Question: I've faced with <URL>. But in the end, I see a . How to solve it?
'''
#ifndef BUTTON_H
#define BUTTON_H
#include<SFML/Graphics.hpp>
class Button
{
public:
Button();
Button(sf::Vector2f size, sf::Vector2f pos,sf::Color outlineColor, float sizeOutline);
void virtual draw(sf::RenderWindow* w) = 0;
protected:
sf::RectangleShape frame;
};
#endif // !BUTTON_H
'''
'''
#include "Button.h"
Button::Button()
{
}
Button::Button(sf::Vector2f size, sf::Vector2f pos,sf::Color outlineColor, float sizeOutline)
{
frame.setPosition(pos);
frame.setSize(size);
frame.setOutlineColor(outlineColor);
frame.setOutlineThickness(sizeOutline);
}
'''
'''
#ifndef IMAGE_BUTTON_H
#define IMAGE_BUTTON_H
#include"Button.h"
class ImageButton : public Button
{
public:
ImageButton();
ImageButton(sf::Vector2f size, sf::Vector2f pos, sf::Color outlineColor, float sizeOutline, std::string path);
void draw(sf::RenderWindow* w);
private:
sf::Texture backTexture;
sf::Sprite background;
};
#endif // !IMAGE_BUTTON_H
'''
'''
#include "ImageButton.h"
ImageButton::ImageButton()
{
}
ImageButton::ImageButton(sf::Vector2f size, sf::Vector2f pos, sf::Color outlineColor, float sizeOutline, std::string path)
: Button(size,pos,outlineColor,sizeOutline)
{
backTexture.loadFromFile(path, sf::IntRect(sf::Vector2i(pos.x,pos.y),sf::Vector2i(size.x,size.y)));
backTexture.setSmooth(true);
background.setTexture(backTexture);
background.setPosition(pos);
}
void ImageButton::draw(sf::RenderWindow* w)
{
w->draw(this->background);
w->draw(this->frame);
}
'''
'''
#ifndef PROGRAMM_H
#define PROGRAMM_H
#include<SFML/Graphics.hpp>
#include"ImageButton.h"
class programm
{
public:
programm();
void run();
private:
ImageButton b;
sf::RenderWindow* window;
sf::Event e;
void render();
void update();
};
#endif // !PROGRAMM_H
'''
'''
#include "programm.h"
programm::programm()
{
this->window = new sf::RenderWindow(sf::VideoMode(600, 600), "Novel Editor", sf::Style::Close);
this->window->setPosition(sf::Vector2i(0, 0));
this->window->setFramerateLimit(60);
this->b = ImageButton(sf::Vector2f(50.f, 50.f), sf::Vector2f(50.f, 50.f), sf::Color::Yellow, 5.f, "images\putin.png");
}
void programm::run()
{
while (this->window->isOpen())
{
while (this->window->pollEvent(e))
{
update();
}
}
}
void programm::render()
{
this->window->clear();
b.draw(this->window);
this->window->display();
}
void programm::update()
{
switch (e.type)
{
case sf::Event::Closed:
{
this->window->close();
break;
}
default:
break;
}
render();
}
'''

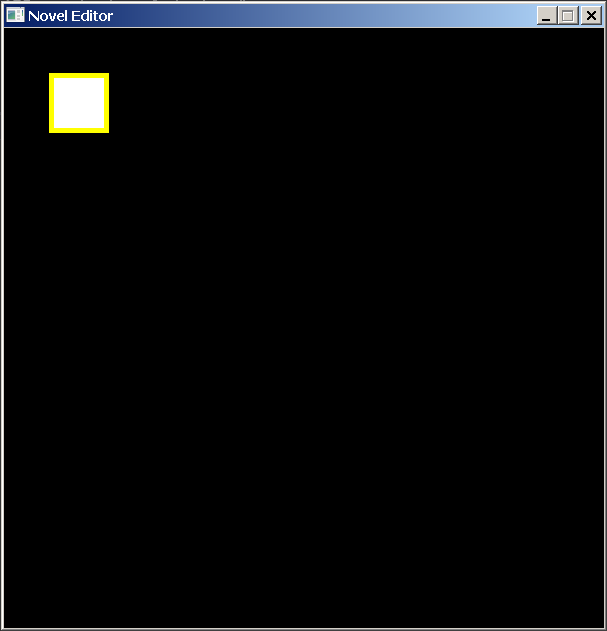
Answer: '''
programm::programm()
{
...
this->b = ImageButton(...); //< this line cause the bug
}
'''
You are initializing your image button 'this->b' by assigning from a local 'ImageButton'. Now the sprite will have the texture reference of the local instance's texture, and when the local instance will "die" the texture will be freed. You need to maintain the lifetime of the texture
: override the assignment operator and set texture there like this
'''
ImageButton& operator=(const ImageButton& ref) {
backTexture = ref.backTexture;
background = ref.background;
background.setTexture(backTexture);
return *this;
}
'''
: Create a 'TextureManager' and make it as your texture API for all your program, maintain your texture lifetime through it.
: initialize the image button at 'programm' constructor
'''
programm::programm()
:b (sf::Vector2f(50.f, 50.f), sf::Vector2f(50.f, 50.f), sf::Color::Yellow, 5.f, "img.jpg")
{
...
}
'''
## Another bug
'''
void ImageButton::draw(sf::RenderWindow* w)
{
w->draw(this->background);
w->draw(this->frame);
}
'''
you're drawing your frame after the background, and your frame's fill color by default is white
: draw frame first and draw background next
: set your frame fill color alpha to 0
'''
Button::Button(sf::Vector2f size, sf::Vector2f pos, sf::Color outlineColor, float sizeOutline)
{
frame.setPosition(pos);
frame.setSize(size);
frame.setOutlineColor(outlineColor);
frame.setFillColor(sf::Color(0, 0, 0, 0)); // <----
frame.setOutlineThickness(sizeOutline);
}
'''